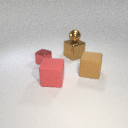
large brown metal cube below small brown metal sphere